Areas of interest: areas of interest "Ding'an Building"
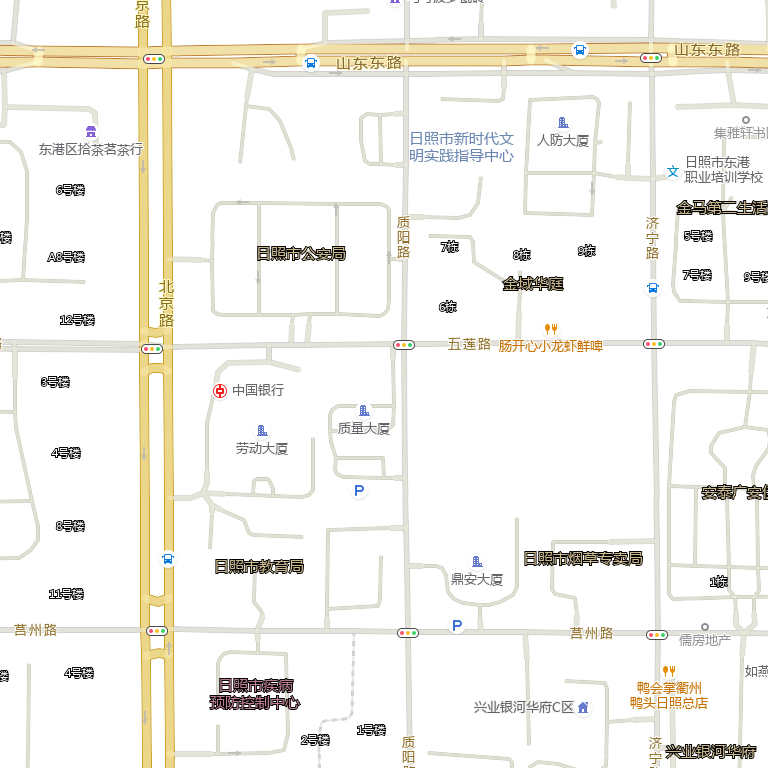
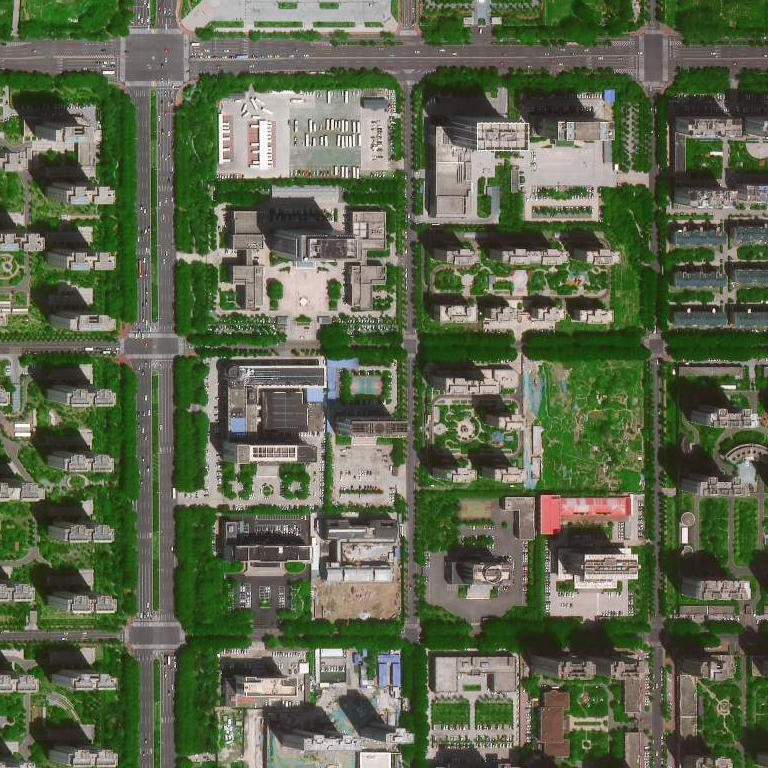